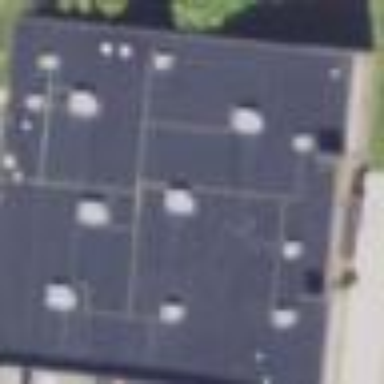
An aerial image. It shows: Building used as fitness center.